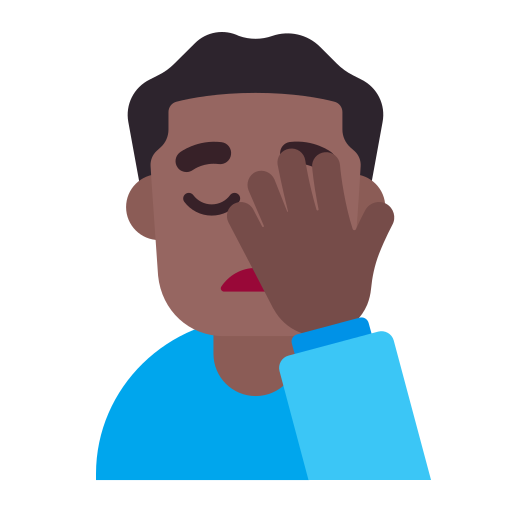
man facepalming flat  dark